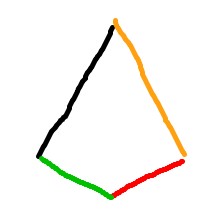
Shape: kite